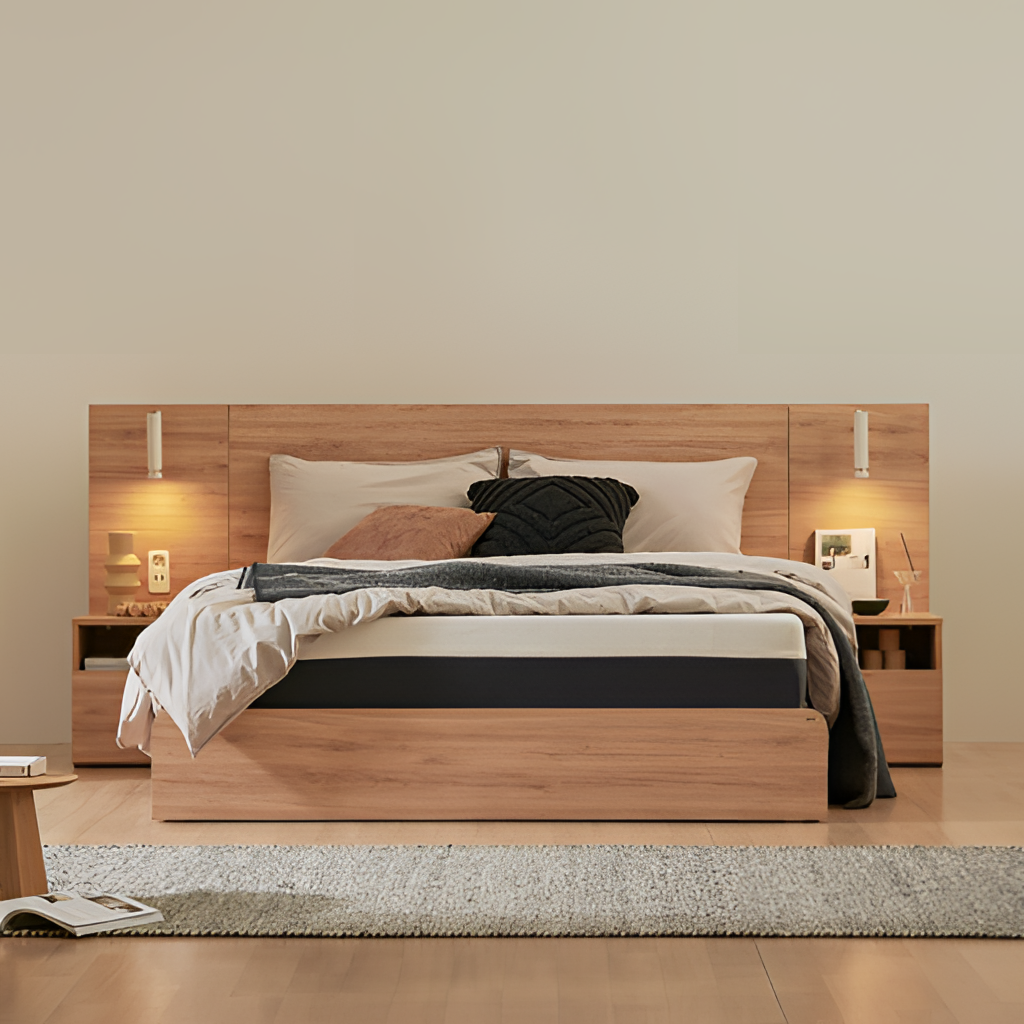
wood backlit headboard bed, bedroom, beige paint wallpaper, with solid pattern, wood flooring, with plank pattern, contemporary